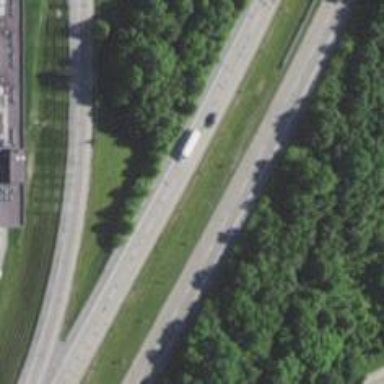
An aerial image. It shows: Expressway with asphalt surface and classified as primary highway.